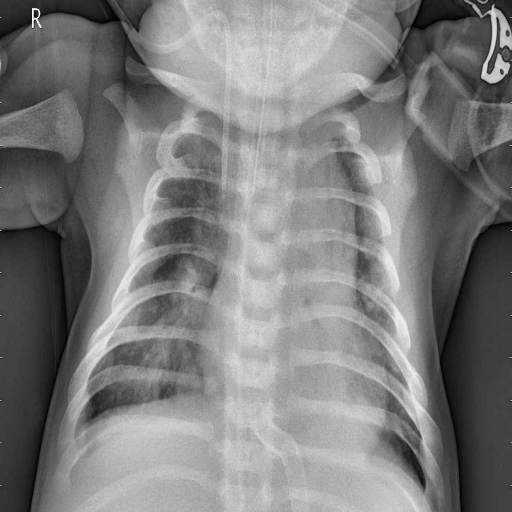
Finding: PNEUMONIA